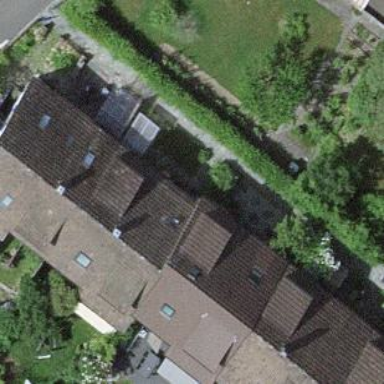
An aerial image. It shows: Terrace-style building with gabled roof.